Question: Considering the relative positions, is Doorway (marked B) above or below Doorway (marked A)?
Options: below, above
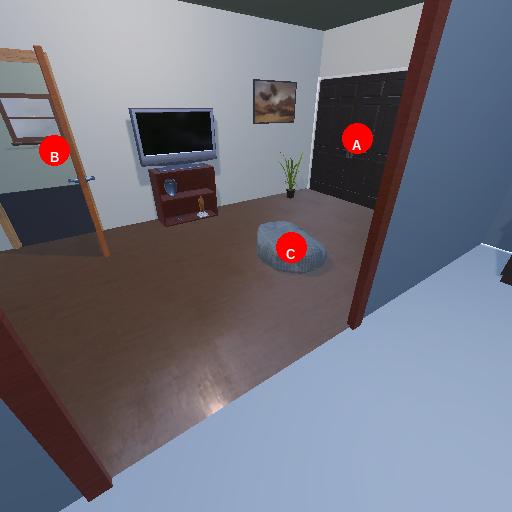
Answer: below